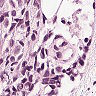
Metastatic tissue present: yes